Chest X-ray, AP view. Patient: 40 years old, sex M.
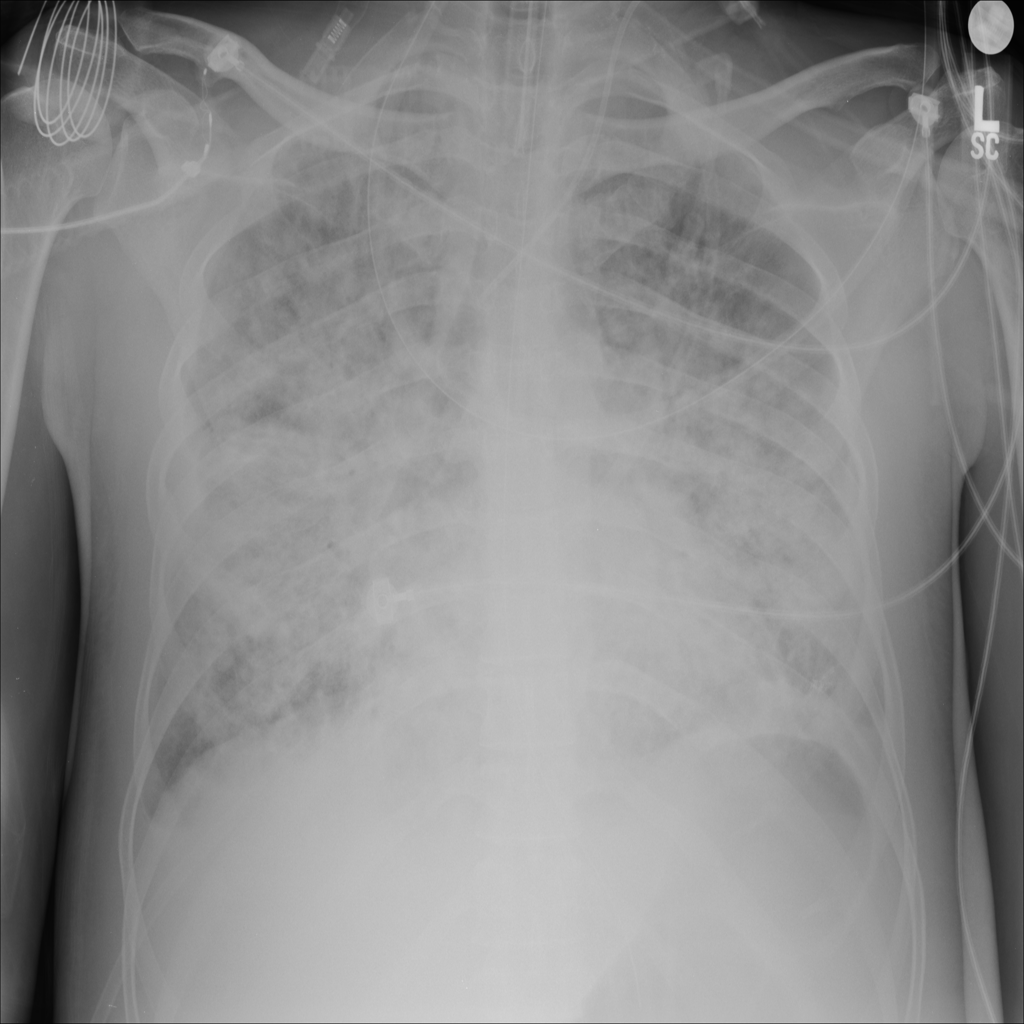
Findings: Infiltration